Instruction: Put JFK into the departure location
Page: home
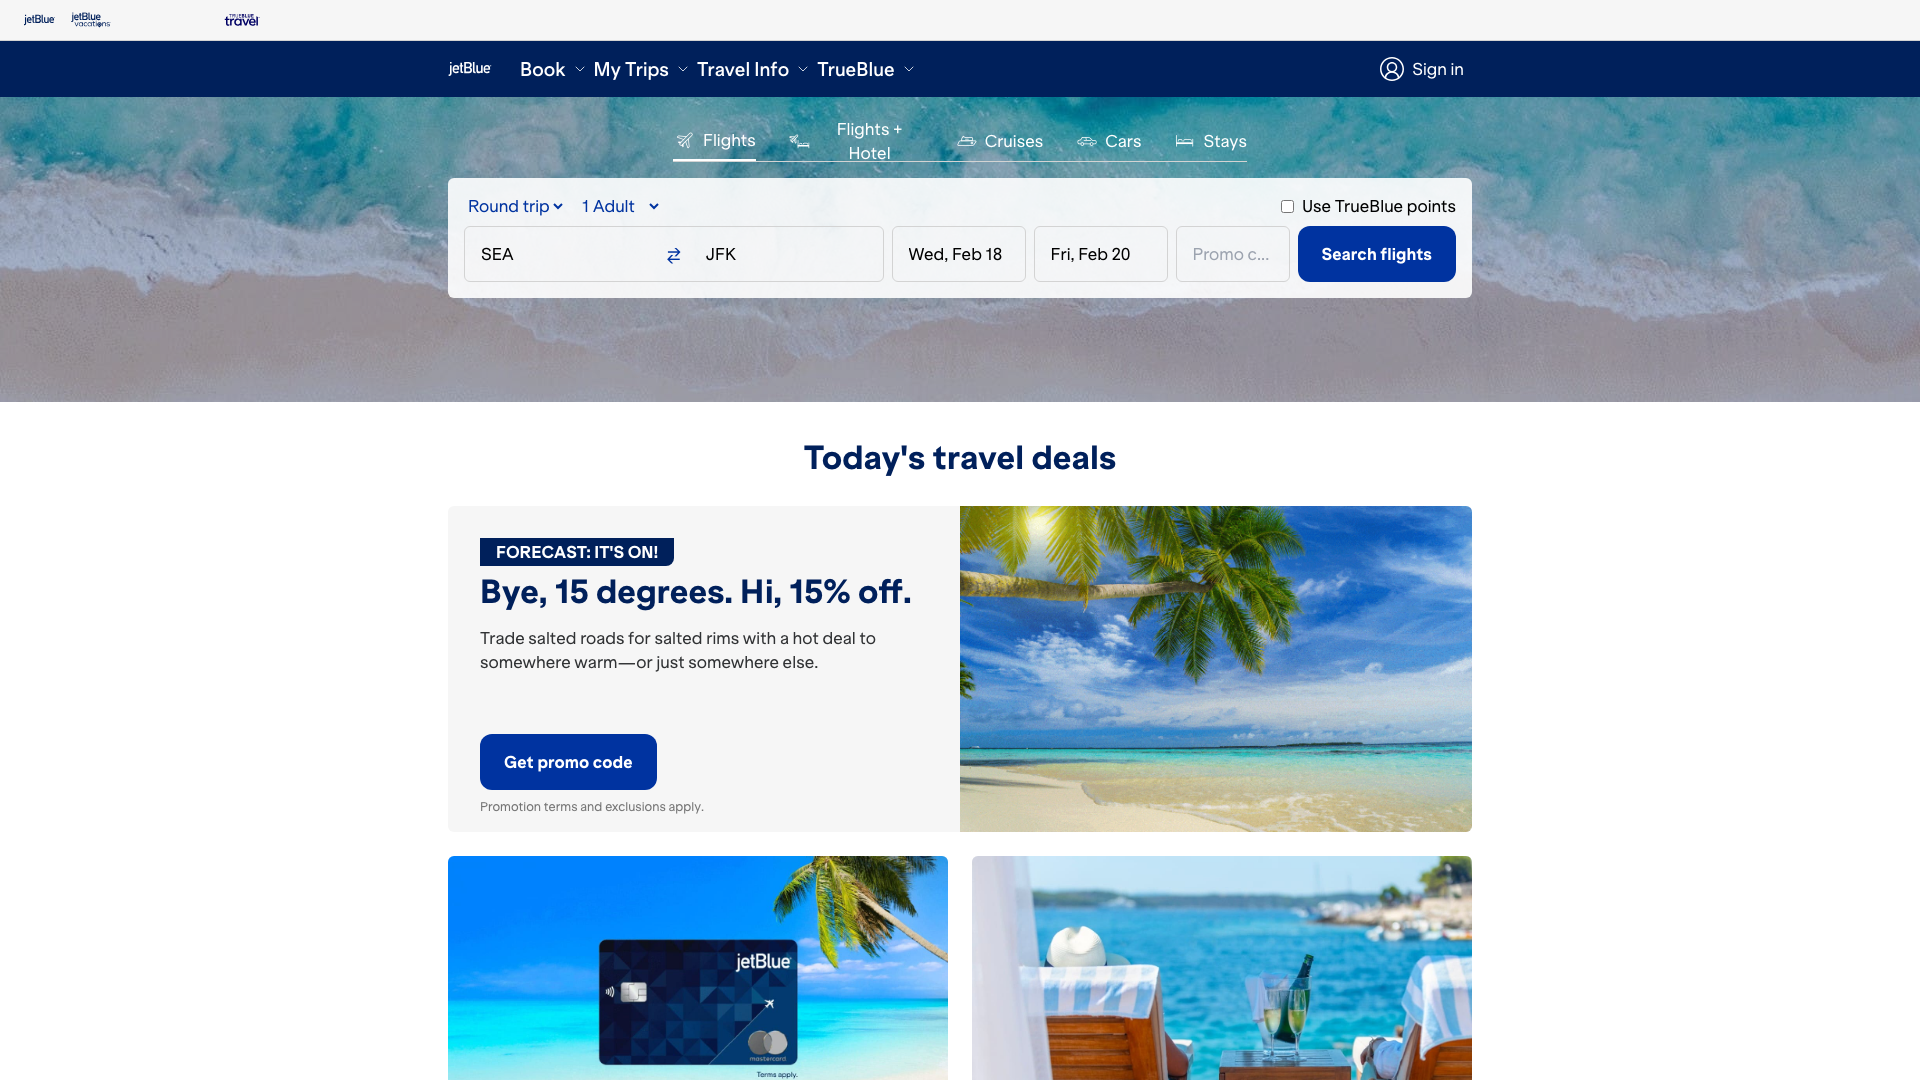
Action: type